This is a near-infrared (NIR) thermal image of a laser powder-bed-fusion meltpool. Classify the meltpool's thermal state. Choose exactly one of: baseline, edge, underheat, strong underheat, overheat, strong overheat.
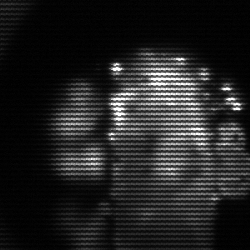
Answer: strong underheat